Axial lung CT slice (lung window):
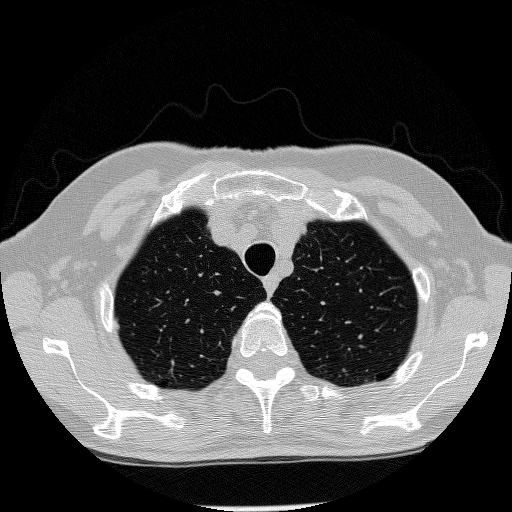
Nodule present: no